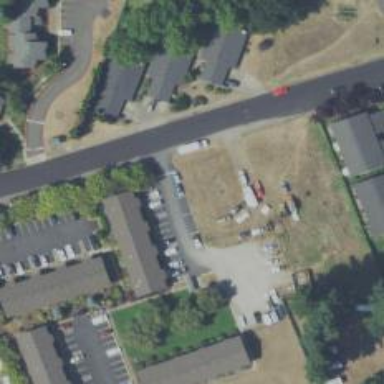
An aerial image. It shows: Tertiary road with sidewalk on the left.